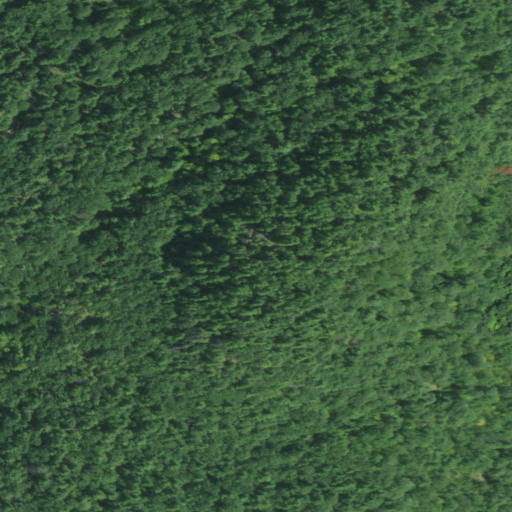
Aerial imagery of mountain in New York named Wells Hill containing mixed forest, evergreen forest, deciduous forest, and shrub